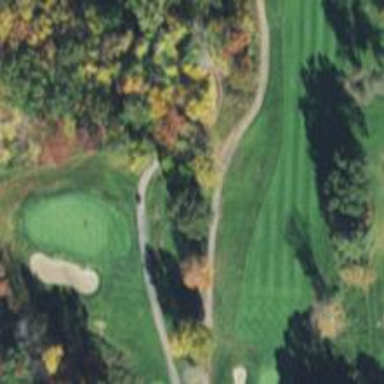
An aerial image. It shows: Service road used as golf cart path.